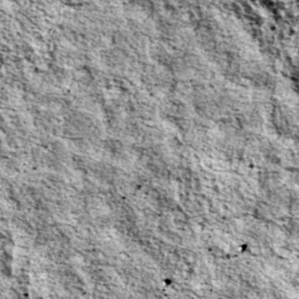
Label: non_frost